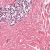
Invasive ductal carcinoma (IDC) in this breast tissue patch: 0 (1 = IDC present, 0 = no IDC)